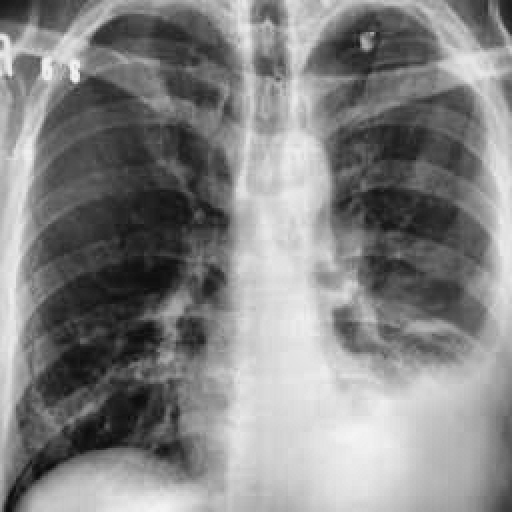
Finding: TUBERCULOSIS